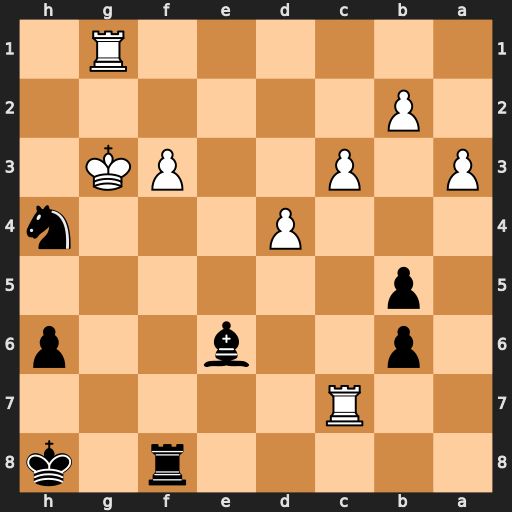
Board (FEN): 5r1k/2R5/1p2b2p/1p6/3P3n/P1P2PK1/1P6/6R1
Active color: b
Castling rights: -
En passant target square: -
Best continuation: Rxf3+ Kxh4 Rh3#